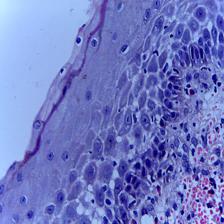
Diagnosis: Normal